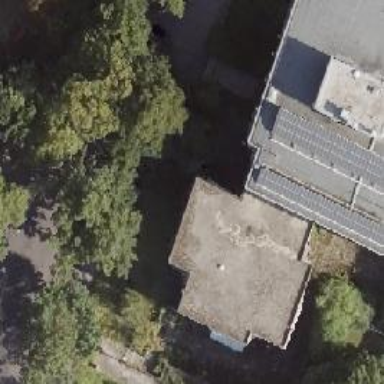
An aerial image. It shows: Part of building.